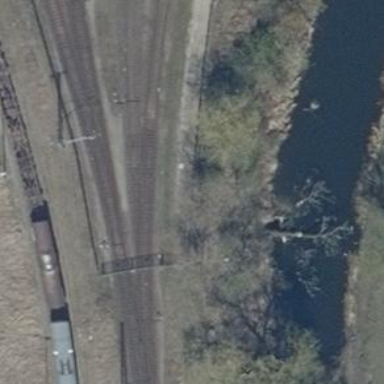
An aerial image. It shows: Railway switch.